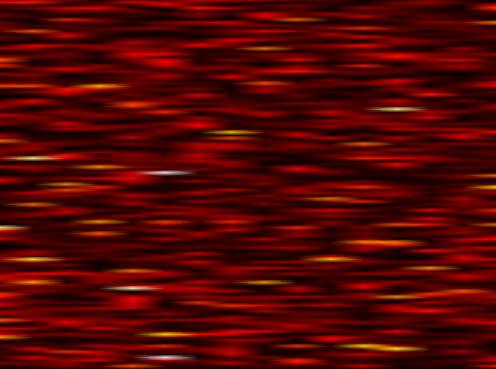
Label: OFDM